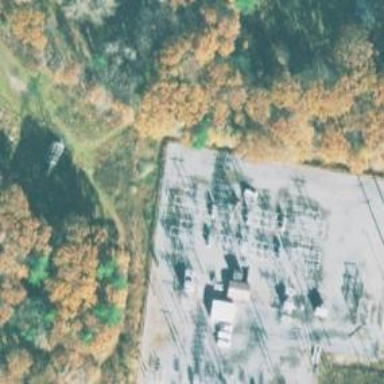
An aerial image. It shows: Switch for power supply.